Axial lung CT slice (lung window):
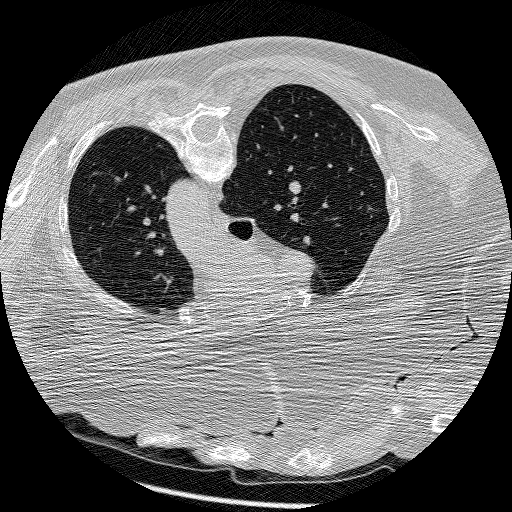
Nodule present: no